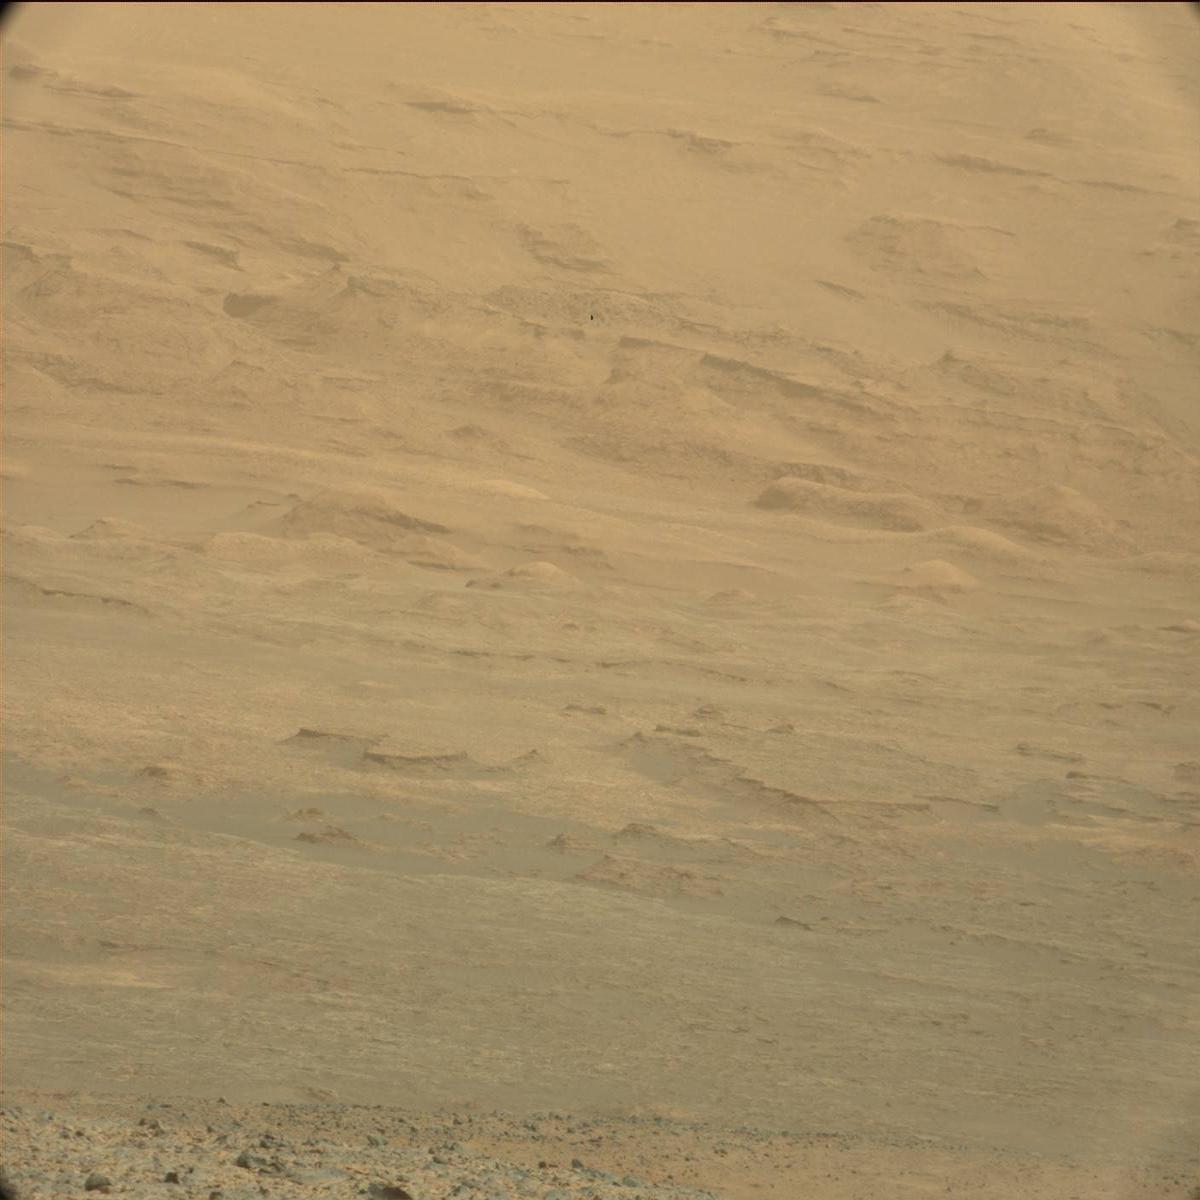
Terrain classes present: Bedrock, Ridge, Rock, Sand / Soil